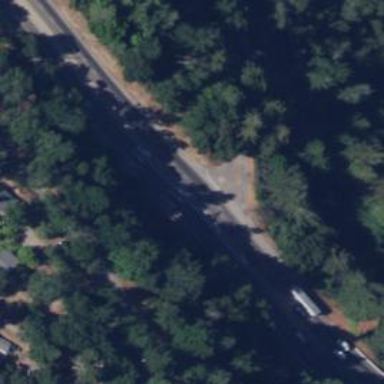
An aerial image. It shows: Asphalt trunk link road.